Field crop: tomato
Growth stage: 1
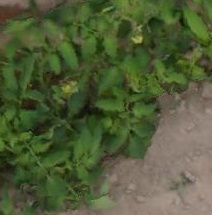
Species: tomato